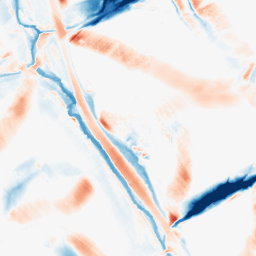
Category: morphological
Decomposition family: morphological_diamond
Decomposition parameters: operation: average
radius: 20
Upsampling method: bilinear
Upsampling parameters: scale: 8
Upsampling scale: 8